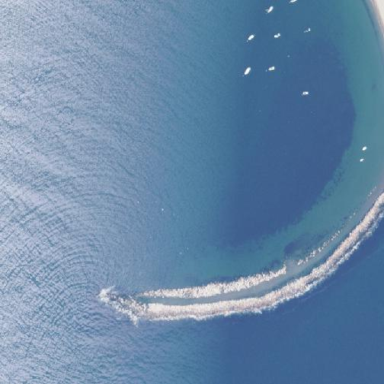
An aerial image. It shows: Breakwater structure.